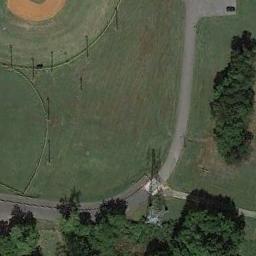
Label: meadow